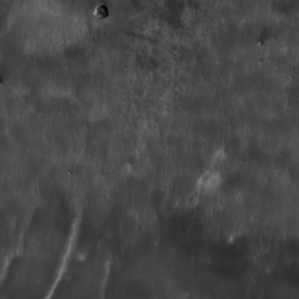
Label: non_frost